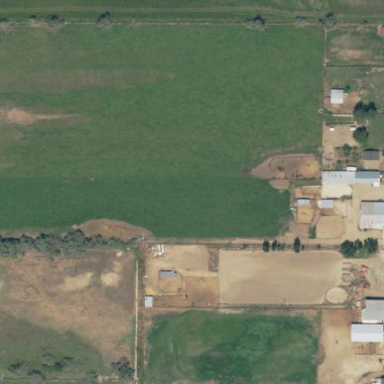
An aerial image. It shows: Farmyard area.